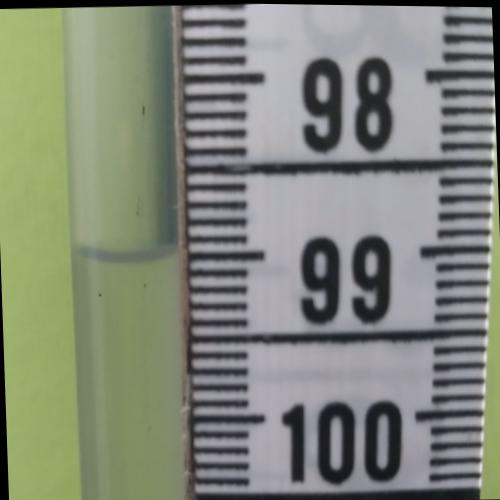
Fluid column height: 99.0 cm